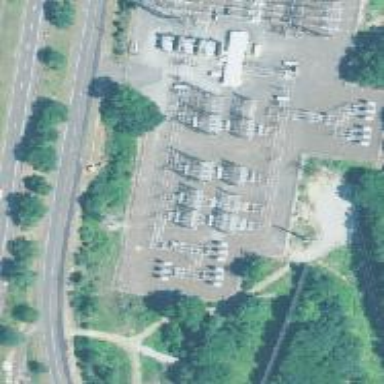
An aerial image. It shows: Switch used for power control.